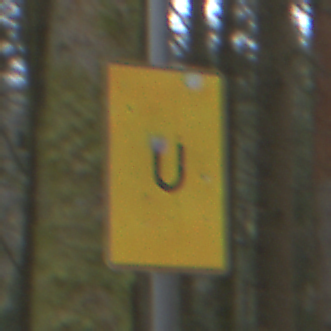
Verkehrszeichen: AnkuendigungOderFortsetzungUmleitungOhnePfeilsymbol
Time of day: Midday
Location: Outdoor (Nature)
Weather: Overcast
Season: NotSpecified
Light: Natural